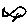
Label: fish